Aerial crown-view tile of a tropical tree (Barro Colorado Island, Panama), acquired 20250217:
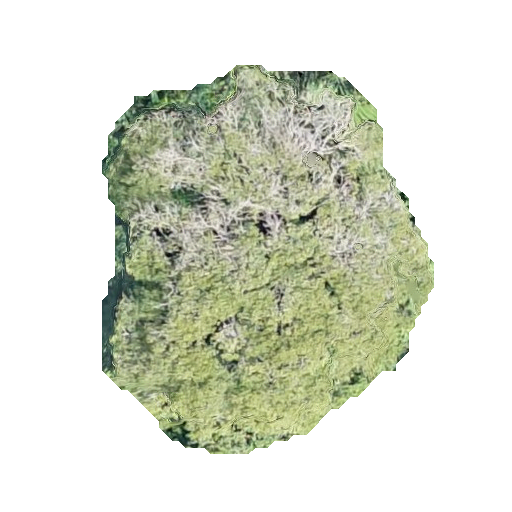
Species: Handroanthus guayacan
GBIF accepted scientific name: Handroanthus guayacan
Crown area: 145.111 m²